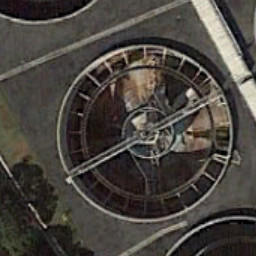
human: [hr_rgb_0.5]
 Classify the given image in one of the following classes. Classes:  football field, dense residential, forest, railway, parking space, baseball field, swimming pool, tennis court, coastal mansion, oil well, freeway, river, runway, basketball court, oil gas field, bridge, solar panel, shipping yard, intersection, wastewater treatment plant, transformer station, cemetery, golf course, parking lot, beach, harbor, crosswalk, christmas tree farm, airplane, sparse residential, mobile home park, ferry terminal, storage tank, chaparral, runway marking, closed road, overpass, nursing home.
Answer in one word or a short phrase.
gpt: wastewater treatment plant